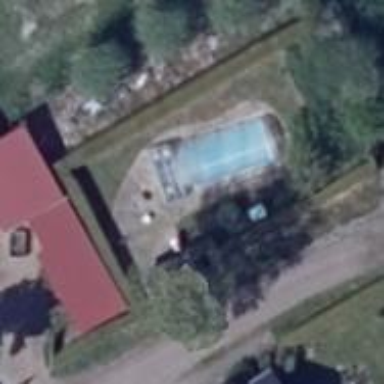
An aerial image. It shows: Swimming pool located in leisure land.